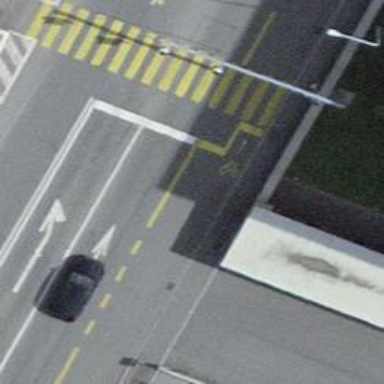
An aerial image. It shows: Street cabinet used for traffic control purposes. It houses traffic signals for utilities.